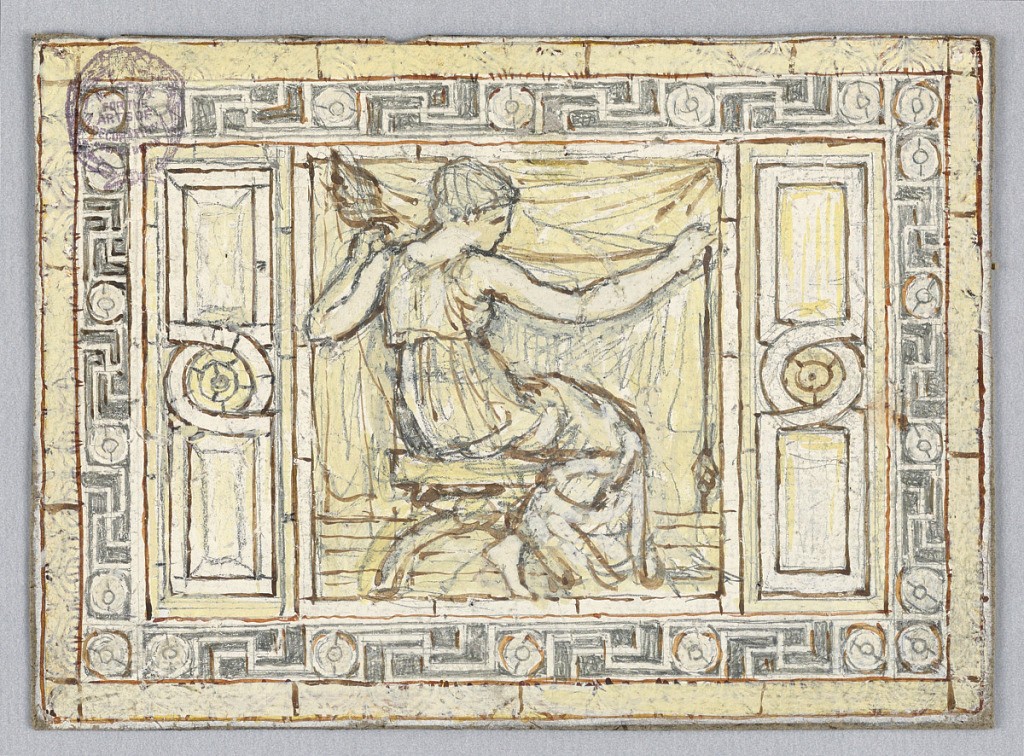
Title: Penelope
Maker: Francis Augustus Lathrop, American, 1849–1909
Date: ca. 1895
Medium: Brush and yellow and white gouache, pen and red ink, graphite on brown board
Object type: Drawing
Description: A woman at a loom, framed with a formal border of Hellenic motifs.